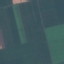
Land use / land cover class: AnnualCrop